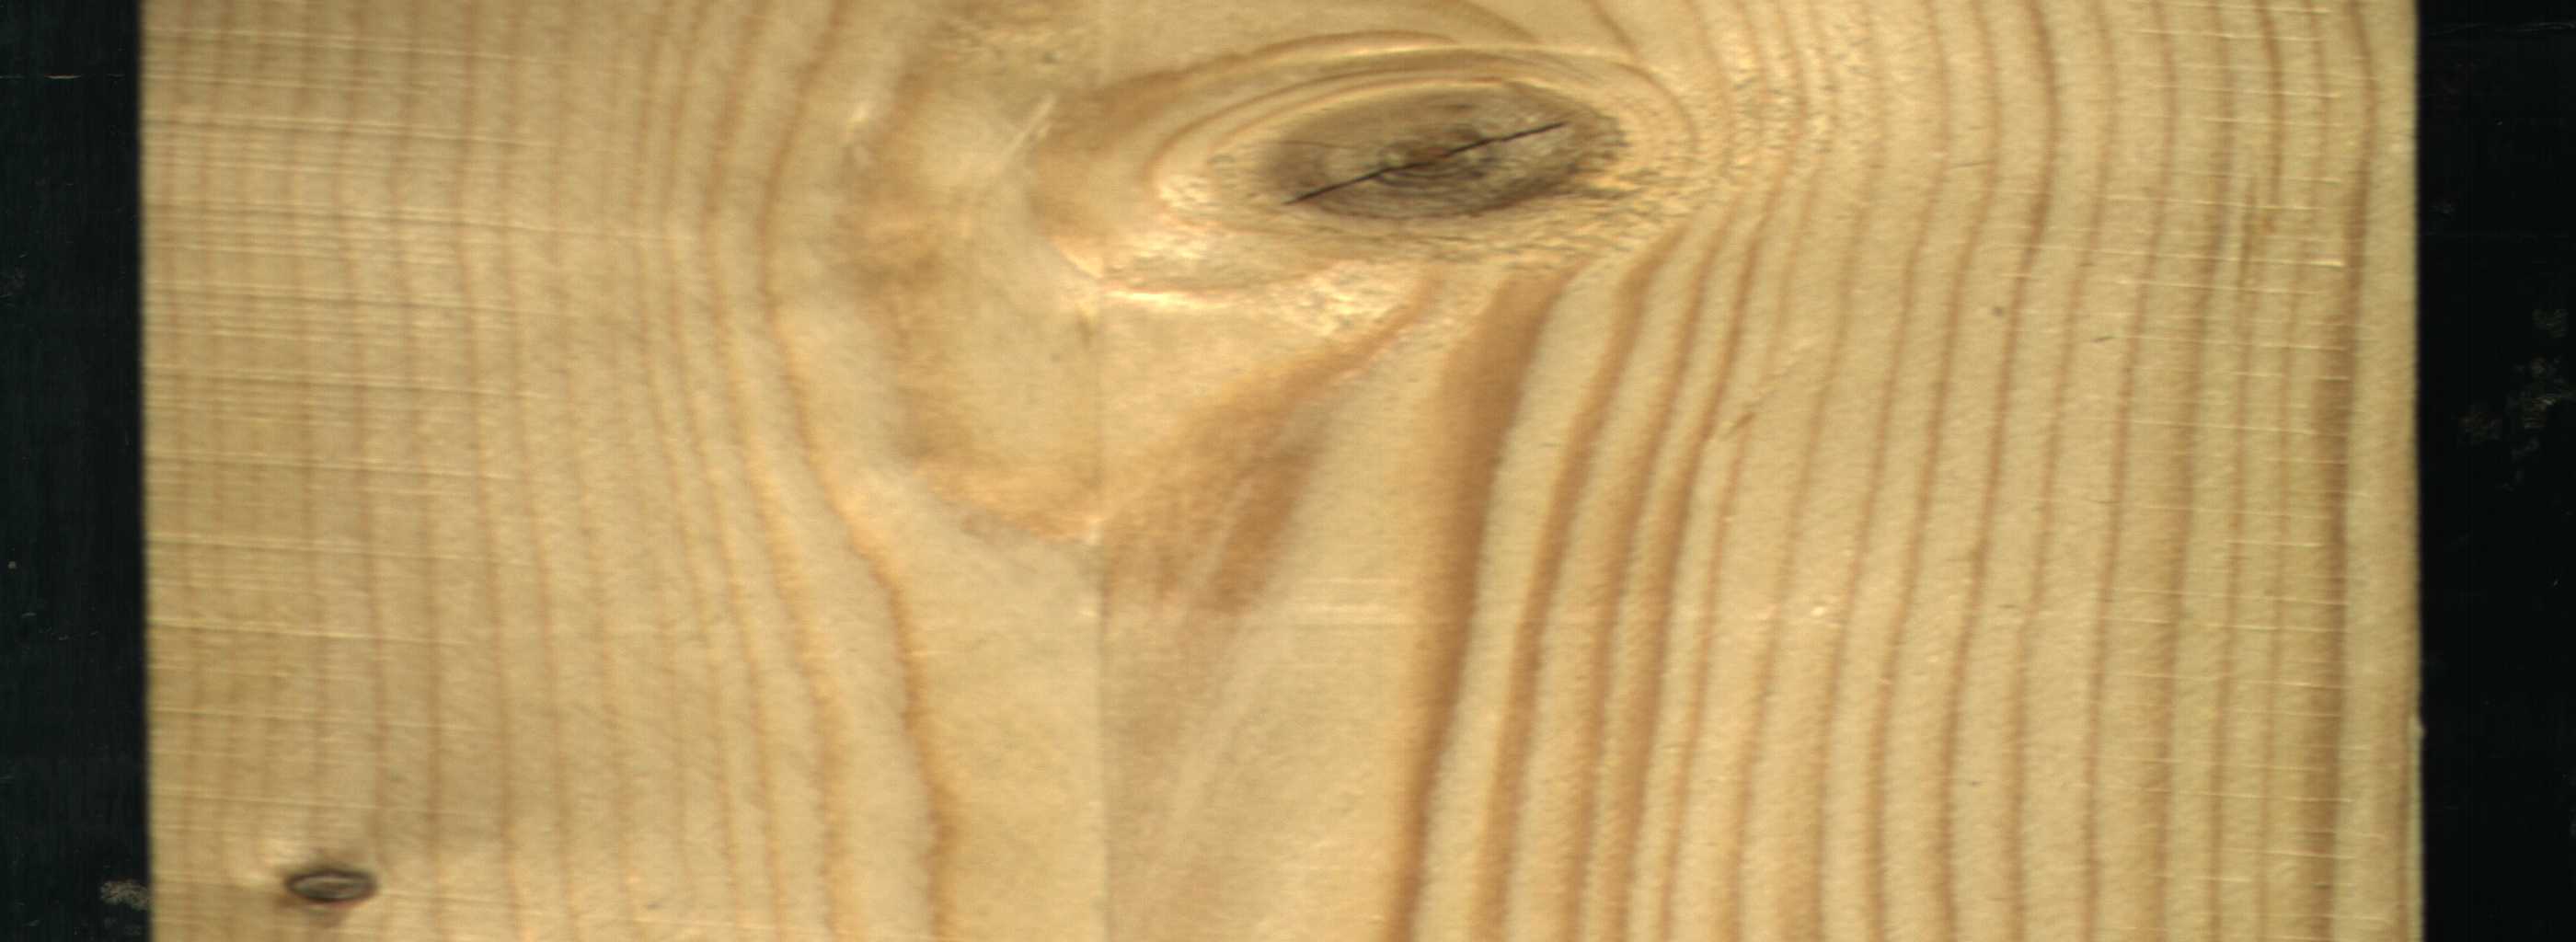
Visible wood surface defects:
knot_with_crack
Live_Knot